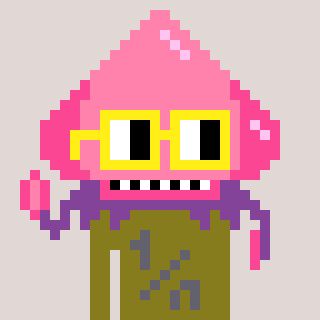
a pixel art character with square yellow glasses, a squid-shaped head and a gunk-colored body on a warm background